Current action and preconditions to check: trajectory_clear

Your task: For each precondition in the list above, predict whether it will hold at this action.

Consider the current scene as observed from the mobile robot's camera, and analyze the predicted future states of all dynamic agents (e.g., people, animals, vehicles, or any moving entities) within the NEXT SECOND.

IMPORTANT: Only answer "very likely" if you are absolutely certain—based on strong, clear evidence—that a dynamic agent will violate the precondition in the predicted future state. Do NOT answer "very likely" for unlikely, ambiguous, or low-probability risks.

Ask yourself for each precondition: Is there a high probability, with clear and convincing evidence, that the predicted future states of any dynamic agent will interfere with the predicted future state of the currently executing action within the NEXT SECOND, causing that precondition to fail?

Assess the risk level based on these predictions. Use "likely" or "very likely" if motions create a clear risk of interference.

Use "neutral" or "improbable" if agents are nearby but their predicted paths are clearly diverging or non-conflicting.

Failure Risk Categories: "very improbable", "improbable", "neutral", "likely", "very likely"

Answer Format: Output ONLY the probability_of_failure value from these categories: "very improbable", "improbable", "neutral", "likely", "very likely"

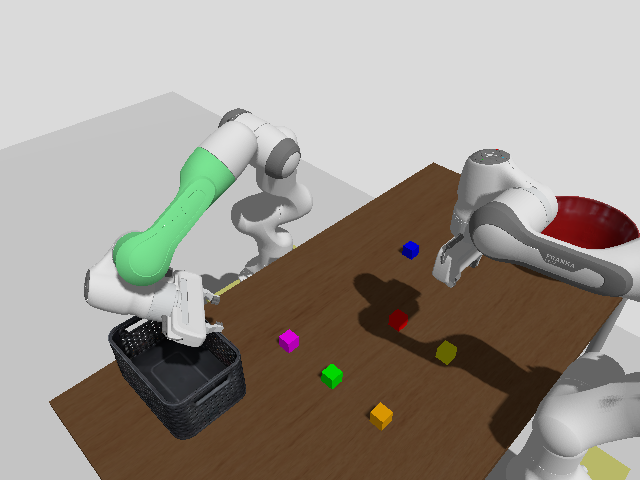

Answer: very improbable